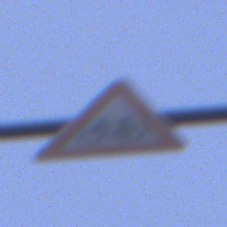
Verkehrszeichen: RadverkehrRechts
Umgebung: Outdoor, Urban
Tageszeit: SunriseSunset
Wetter: Overcast
Licht: Natural
Jahreszeit: NotSpecified
Kontrast: LowContrast